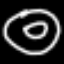
Label: donut